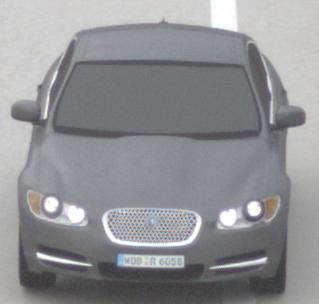
Make: Jaguar
Model: XF 3.0 V6
Detailed model: XF (X250) Limousine
Model produced from: 2010/02
Model produced until: 2010/10
Doors: 4
Color: gray
Road condition: dry road
Daytime: morning or afternoon
Contrast: low contrast